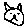
Label: cat